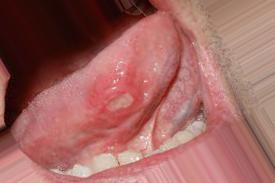
Condition: Mouth Ulcer